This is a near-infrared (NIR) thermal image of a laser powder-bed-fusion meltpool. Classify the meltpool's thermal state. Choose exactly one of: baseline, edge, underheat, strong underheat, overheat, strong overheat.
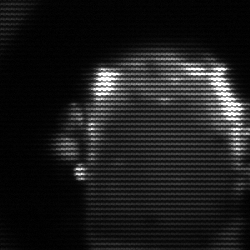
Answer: baseline